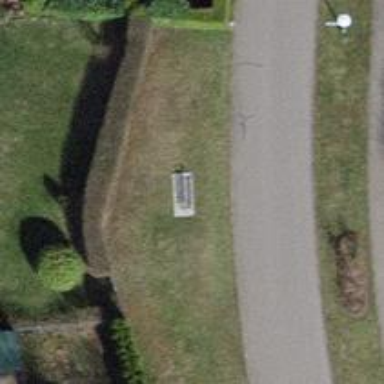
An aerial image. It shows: Bench.